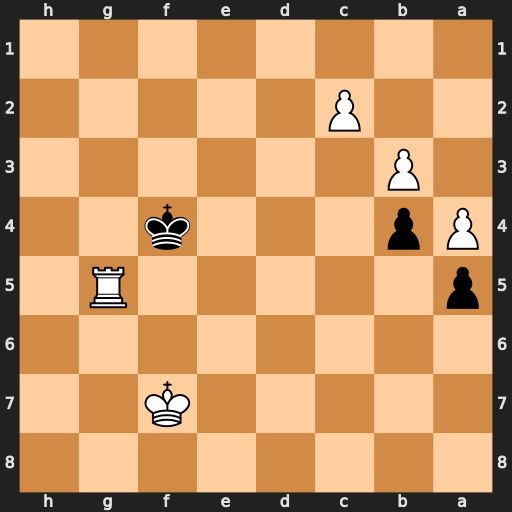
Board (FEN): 8/5K2/8/p5R1/Pp3k2/1P6/2P5/8
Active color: b
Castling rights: -
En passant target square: -
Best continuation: Kxg5 Ke7 Kf4 c3 bxc3